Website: apple
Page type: receipt
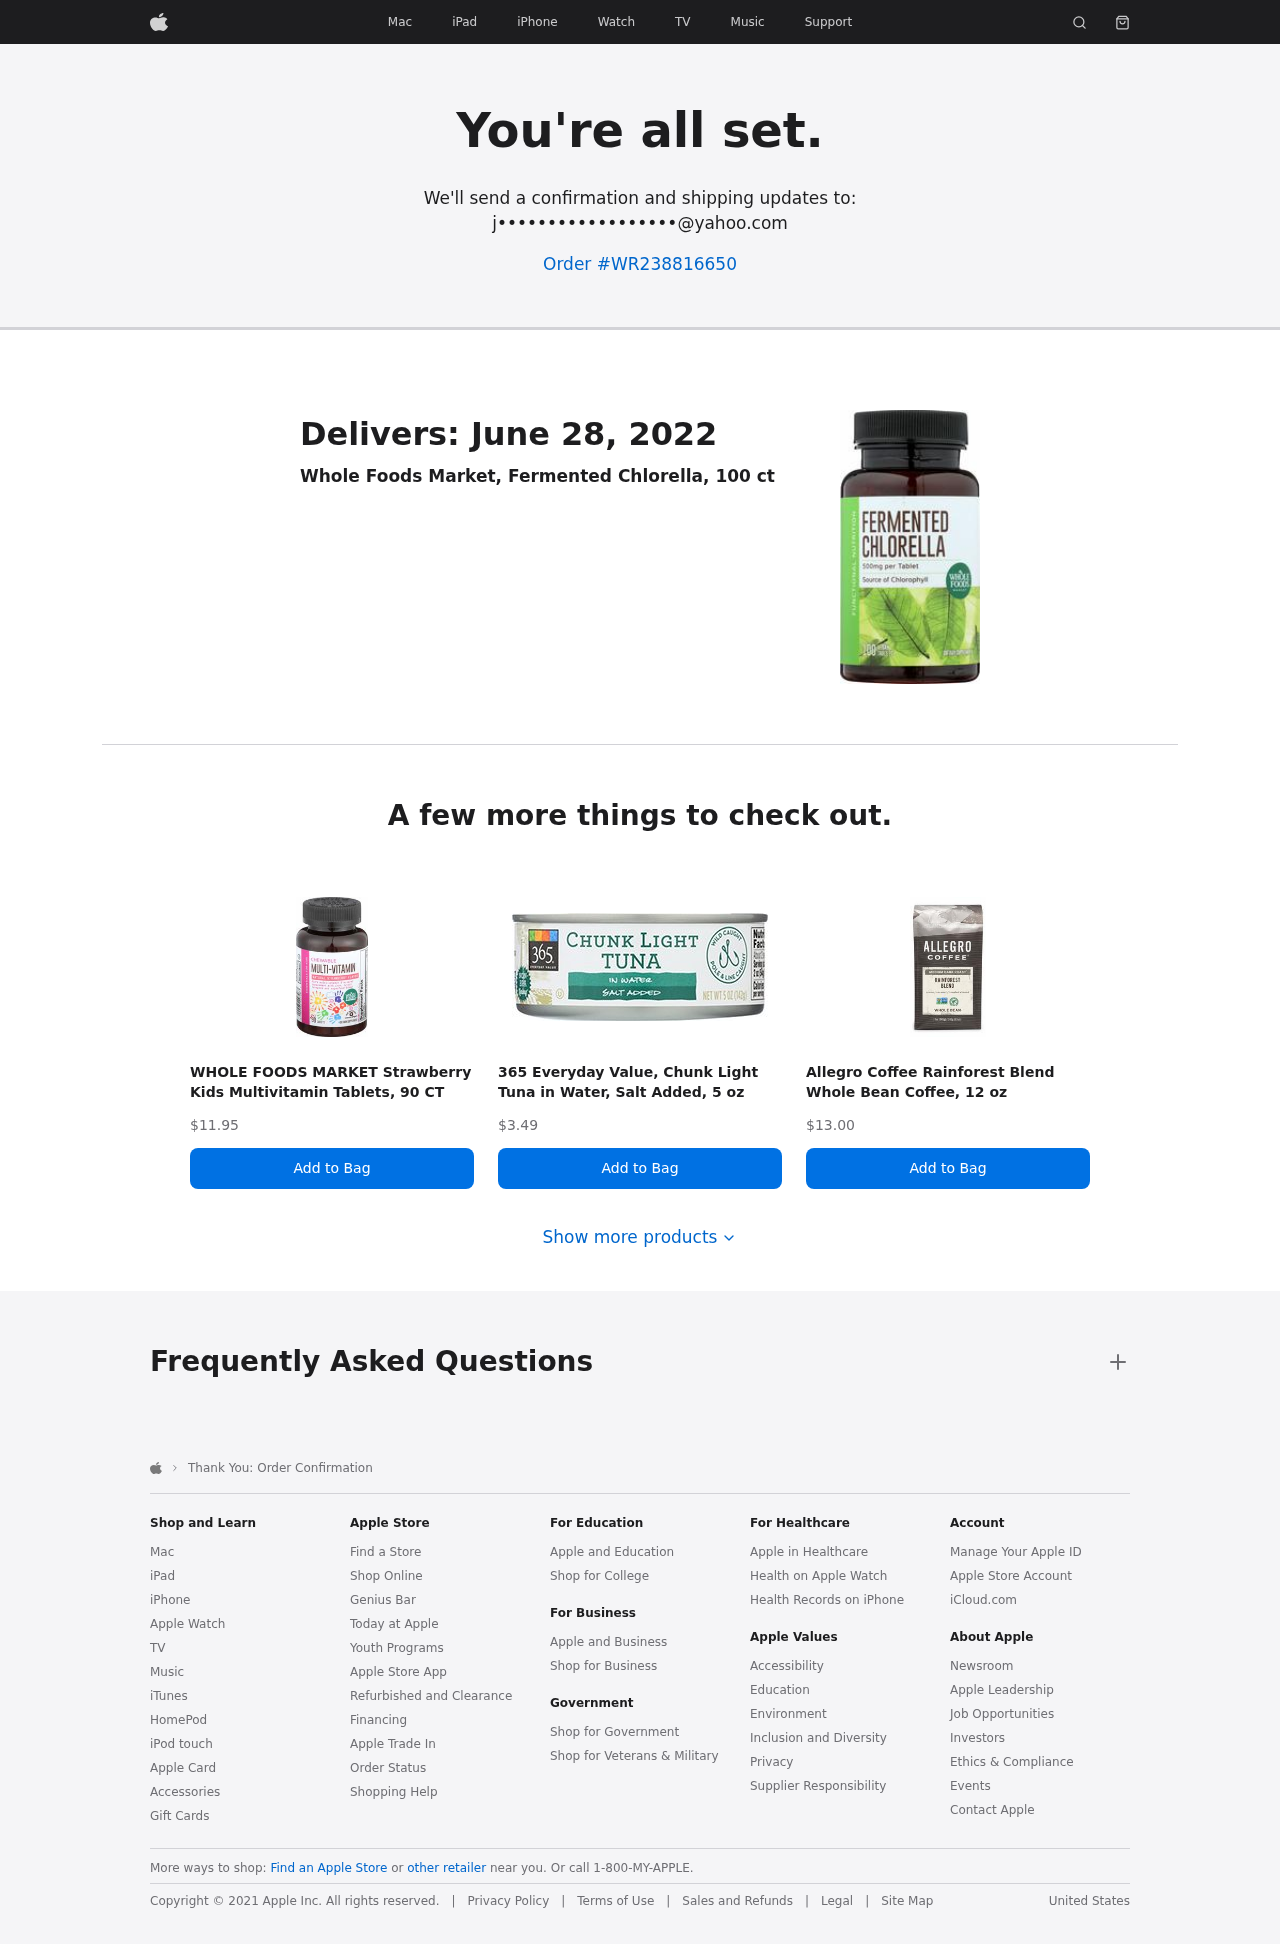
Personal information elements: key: PII_EMAIL
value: j••••••••••••••••••@yahoo.com
Product elements: key: PRODUCT1_NAME
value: Whole Foods Market, Fermented Chlorella, 100 ct
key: PRODUCT2_NAME
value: WHOLE FOODS MARKET Strawberry Kids Multivitamin Tablets, 90 CT
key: PRODUCT2_PRICE
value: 11.95
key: PRODUCT3_NAME
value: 365 Everyday Value, Chunk Light Tuna in Water, Salt Added, 5 oz
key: PRODUCT3_PRICE
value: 3.49
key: PRODUCT4_NAME
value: Allegro Coffee Rainforest Blend Whole Bean Coffee, 12 oz
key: PRODUCT4_PRICE
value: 13
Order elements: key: ORDER_ID
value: WR238816650
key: ORDER_DELIVERY_DATE
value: June 28, 2022